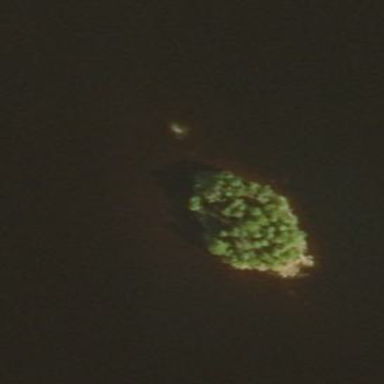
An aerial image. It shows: Islet.